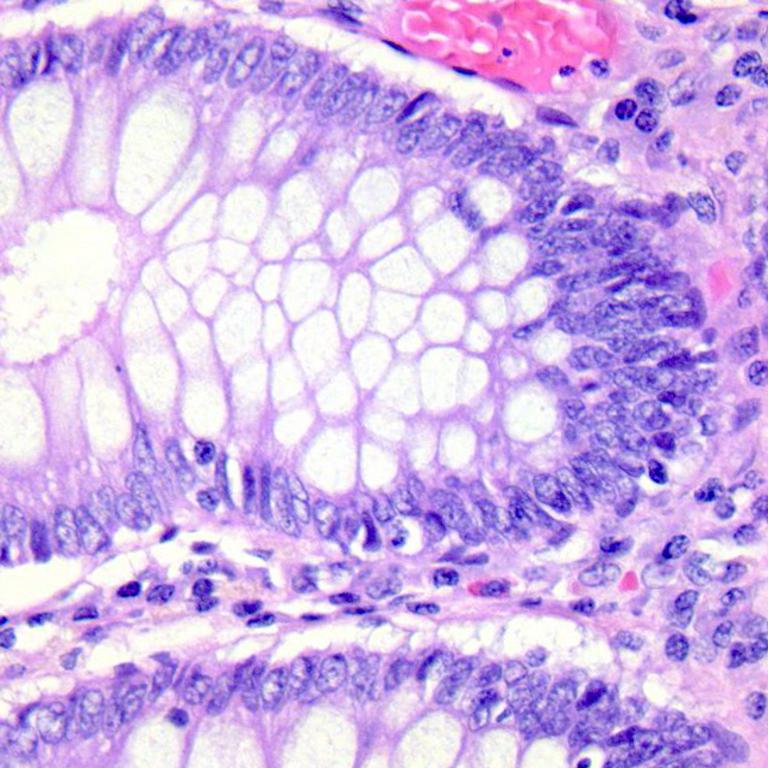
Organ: colon
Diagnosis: benign